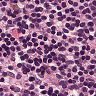
Metastatic tissue present: no